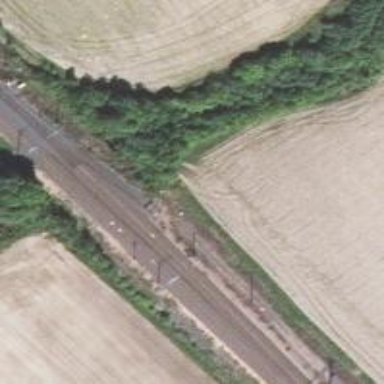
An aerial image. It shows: Rail siding with electrified contact lines.